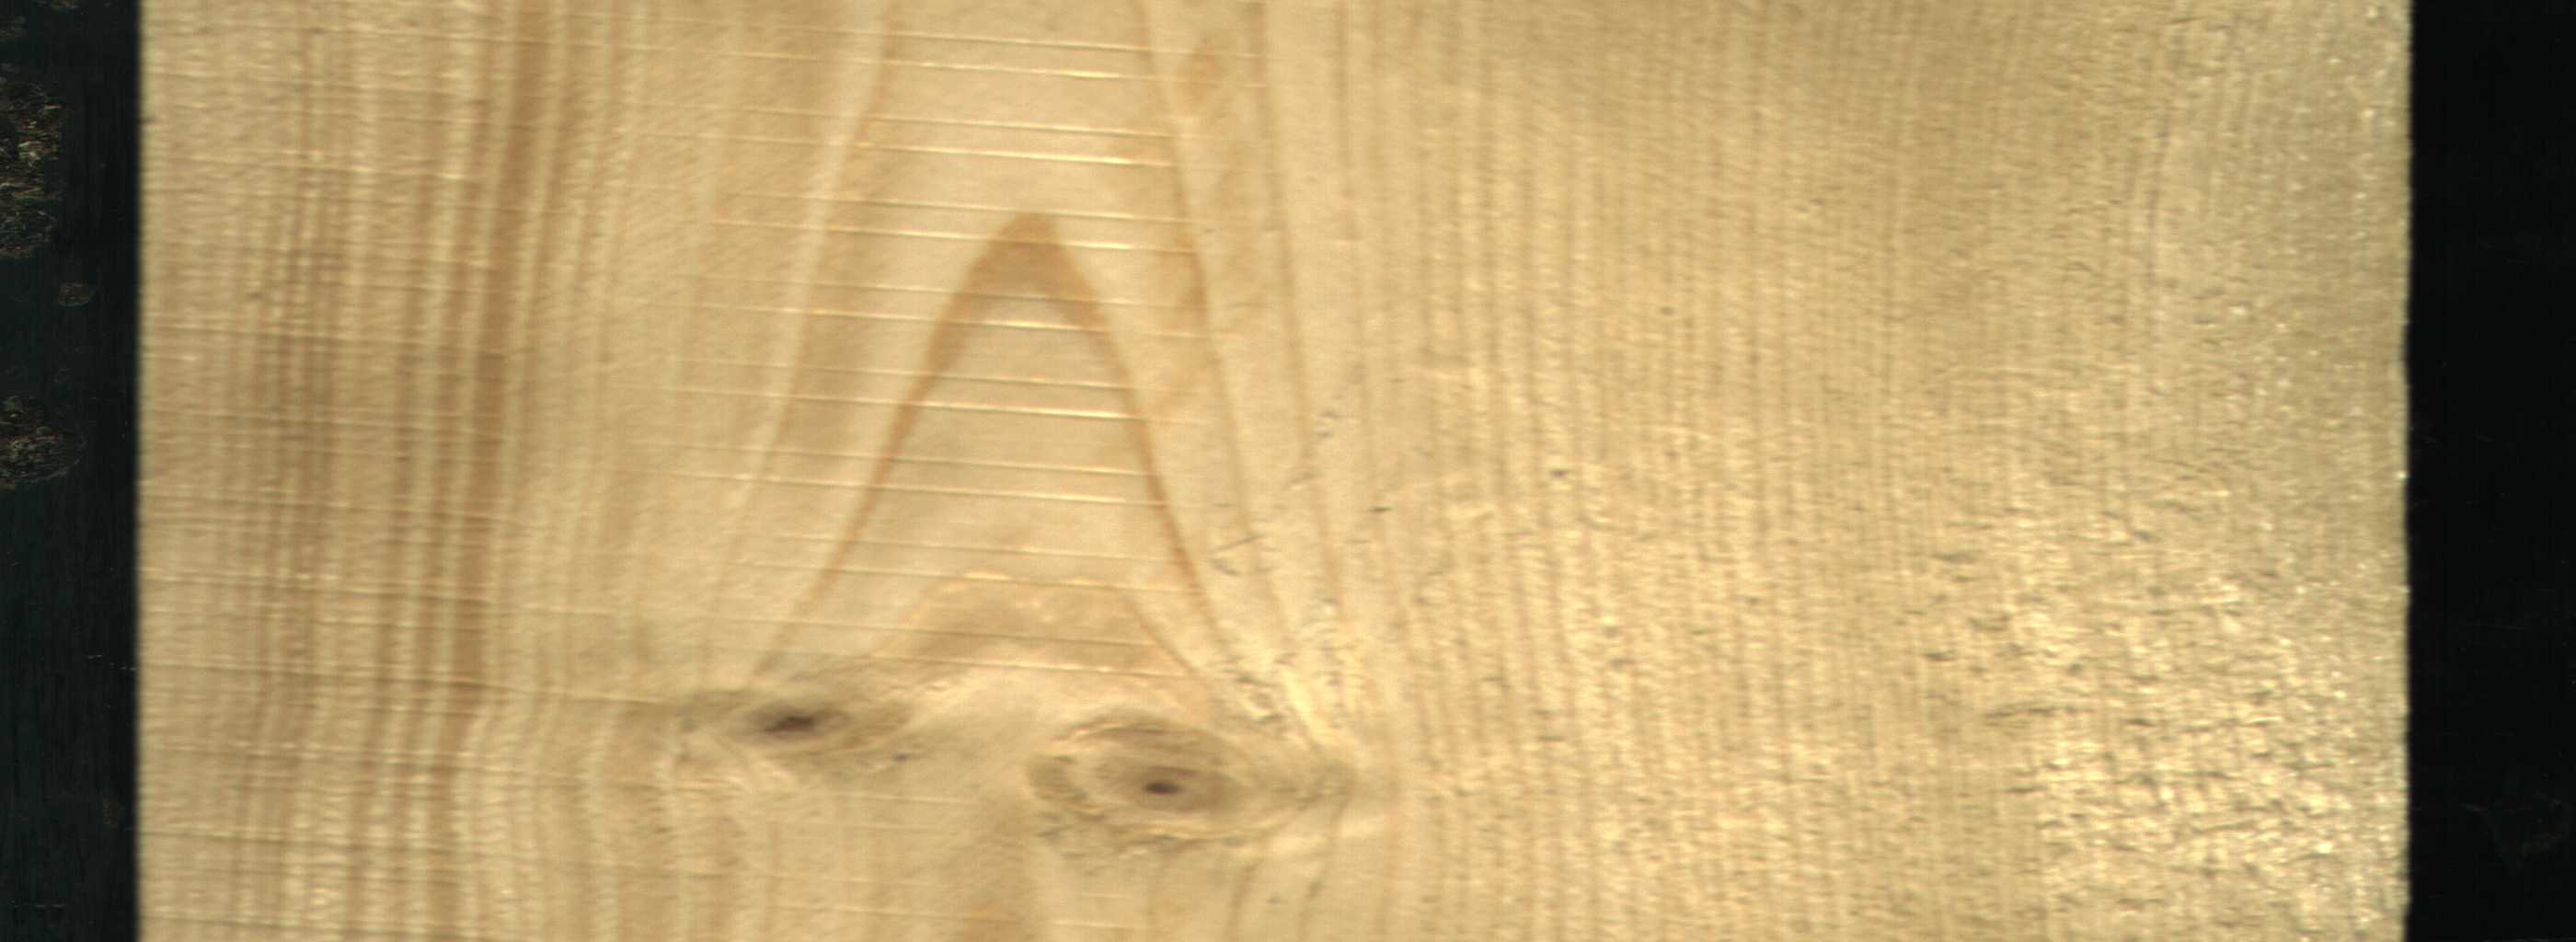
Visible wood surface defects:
Live_Knot
Live_Knot